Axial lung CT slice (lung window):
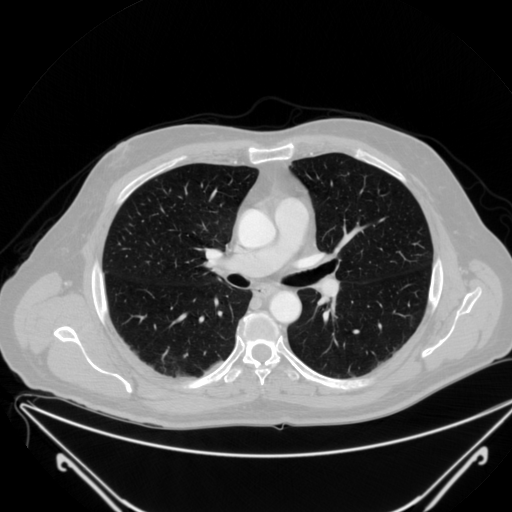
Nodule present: no